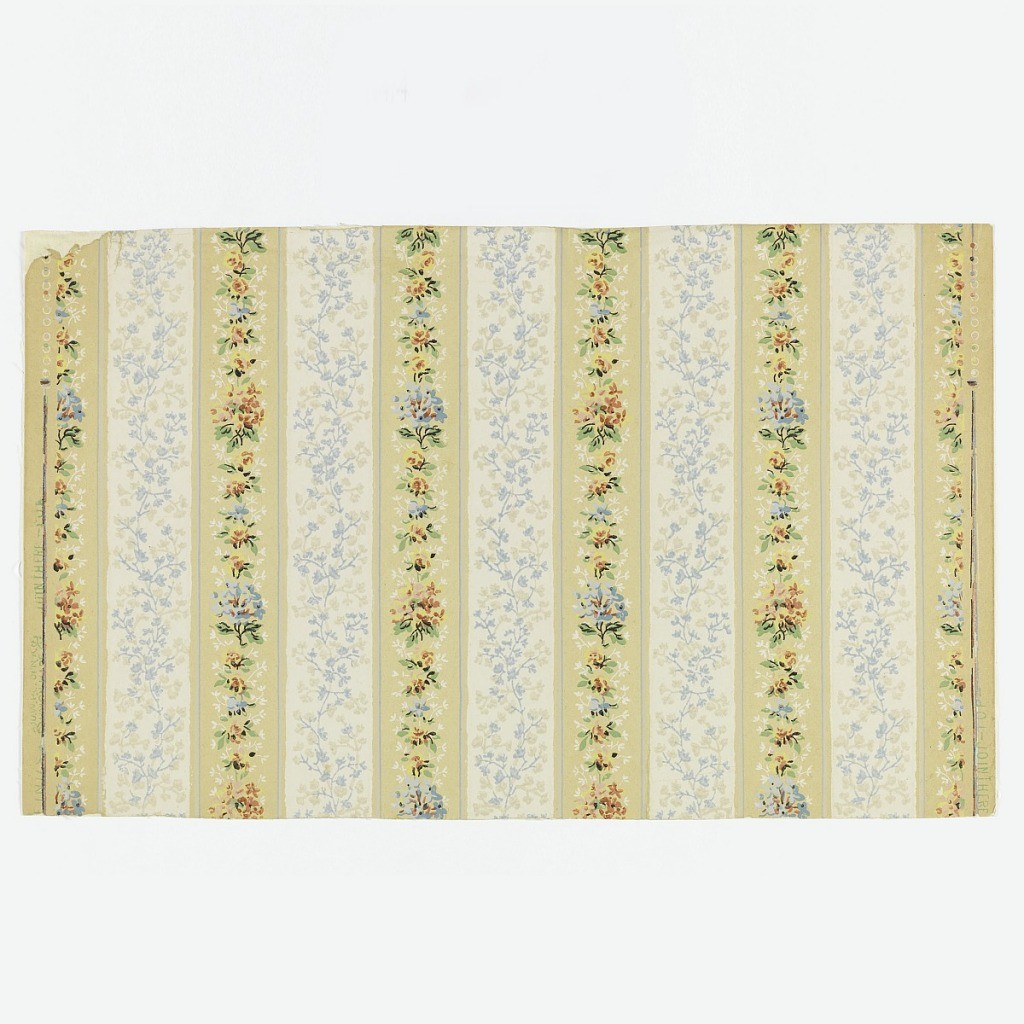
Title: Sidewall
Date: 1910–20
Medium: Machine-printed
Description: Striped design. One stripe is 1 1/2 inch wide and consists of a tiny continuous floral motif of nose-gays alternating between one of roses and one of forget-me-nots. The wider stripe is two inches wide and consists of a continuous tiny leaf design in blue and tan. On one selvedge is printed: "U.W.P.C. of N.A. Union Made".